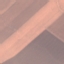
Land use / land cover class: AnnualCrop